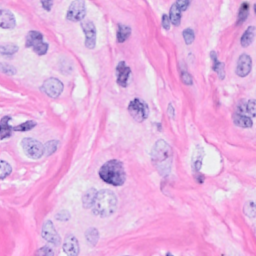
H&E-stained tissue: Breast